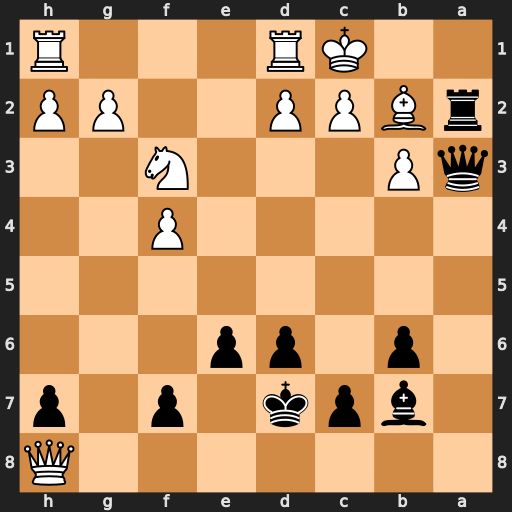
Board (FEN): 7Q/1bpk1p1p/1p1pp3/8/5P2/qP3N2/rBPP2PP/2KR3R
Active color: b
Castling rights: -
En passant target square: -
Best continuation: Ra1#